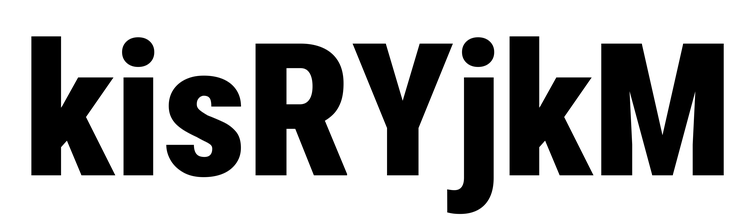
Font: Roboto_Condensed_Black